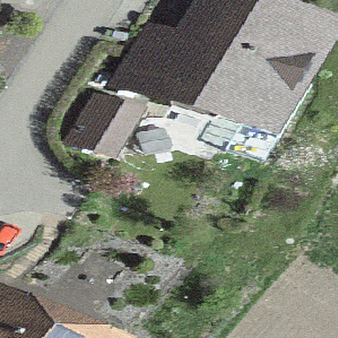
Label: other